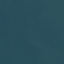
Land use / land cover: SeaLake